Interaction volume radius: 10 \u00c5
Interaction volume height: 20 \u00c5
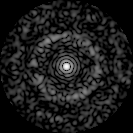
Disorder parameter: 0.8383